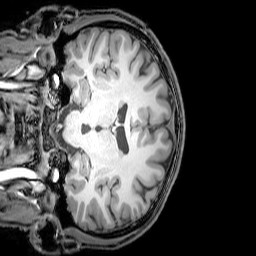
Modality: T1w
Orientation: coronal
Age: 22
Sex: male
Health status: healthy
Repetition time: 0.081 s
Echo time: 0.037 s